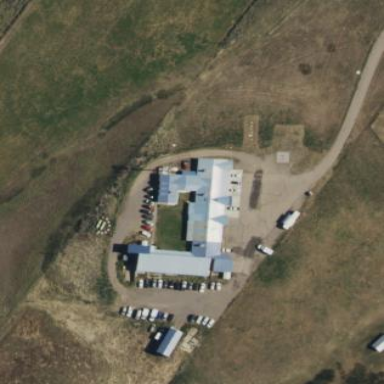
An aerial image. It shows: Clinic building providing healthcare services.